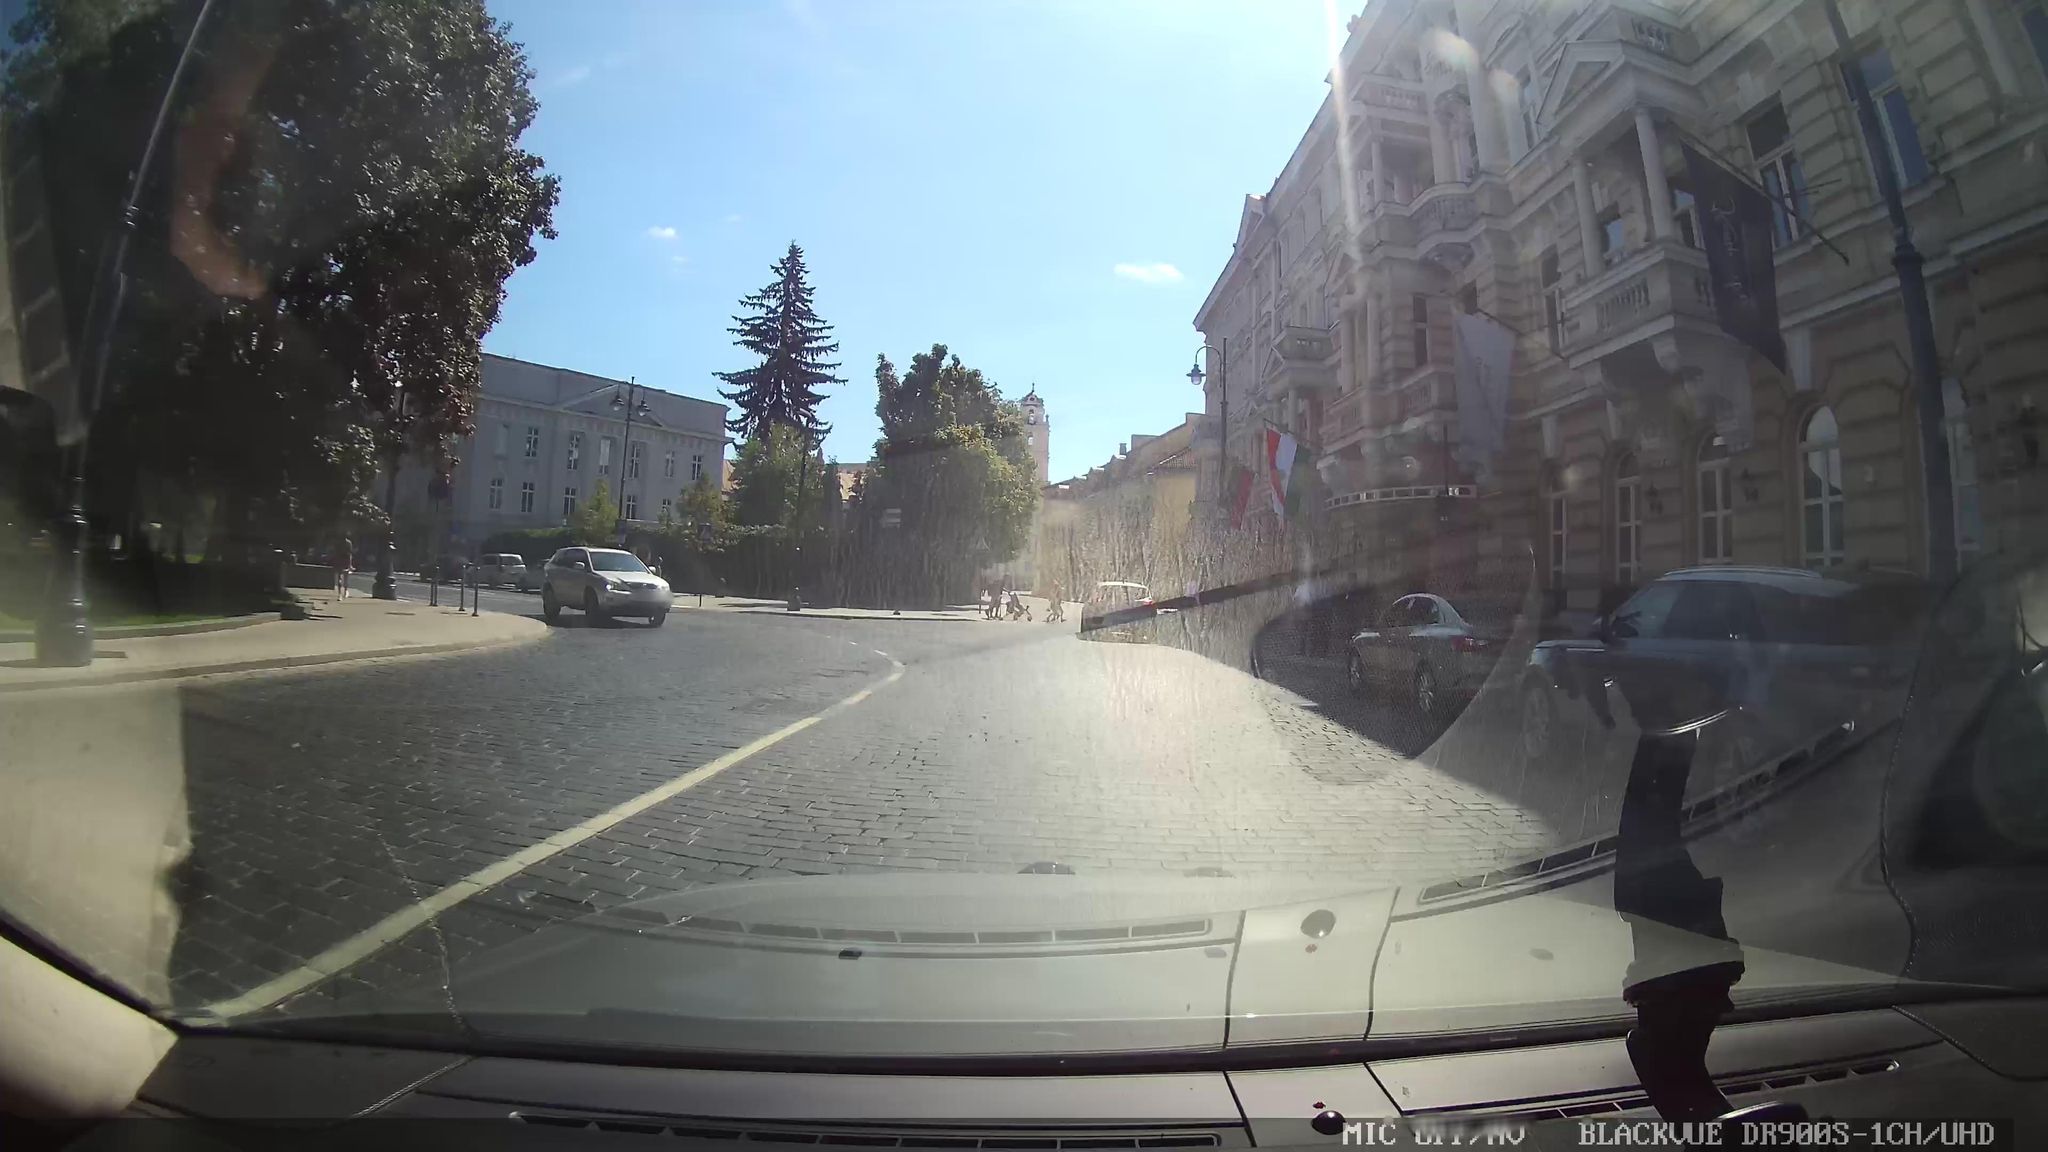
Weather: clear
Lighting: day
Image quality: good
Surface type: driving surface
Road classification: secondary
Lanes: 2
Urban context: urban centre
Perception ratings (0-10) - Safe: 6.1, Lively: 8.64, Beautiful: 5.09, Boring: 2.71, Depressing: 1.53, Wealthy: 4.06